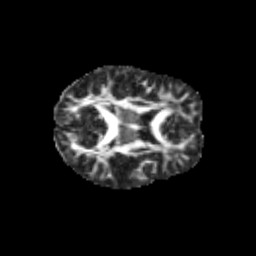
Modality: FA
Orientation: axial
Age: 11
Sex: female
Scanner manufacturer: siemens
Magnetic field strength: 3 T
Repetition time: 3.8 s
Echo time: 0.07 s